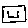
Label: square